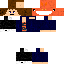
A male human skin with medium skin, wearing brown long hair dressed in a blue hoodie and black pants, featuring a closed mouth.